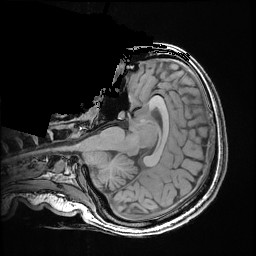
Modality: T1w
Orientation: axial
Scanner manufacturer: ge
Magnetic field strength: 3 T
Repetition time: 0.009184 s
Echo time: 0.00368 s